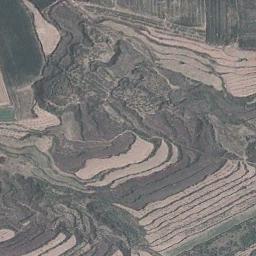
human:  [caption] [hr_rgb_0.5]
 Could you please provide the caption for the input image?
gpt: A large layer of brown and green mixed terraces .

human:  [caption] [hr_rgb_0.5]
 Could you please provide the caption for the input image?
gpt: The bare and green terrace is next to some trees .

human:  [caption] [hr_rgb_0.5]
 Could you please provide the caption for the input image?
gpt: Many trees are planted in the terraces which are in the middle of the image .

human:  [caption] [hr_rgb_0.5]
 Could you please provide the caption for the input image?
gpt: There are many plants on the terrace .

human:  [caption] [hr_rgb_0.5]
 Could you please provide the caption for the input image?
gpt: There are many yellow terraces and some green bushes .